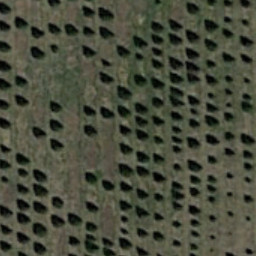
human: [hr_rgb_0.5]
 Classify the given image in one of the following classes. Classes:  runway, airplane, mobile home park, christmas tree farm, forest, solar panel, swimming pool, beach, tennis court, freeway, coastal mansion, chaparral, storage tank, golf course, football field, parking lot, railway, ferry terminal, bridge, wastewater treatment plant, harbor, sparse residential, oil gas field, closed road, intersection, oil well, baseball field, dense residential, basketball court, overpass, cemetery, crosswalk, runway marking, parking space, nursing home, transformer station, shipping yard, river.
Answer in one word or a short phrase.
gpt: christmas tree farm